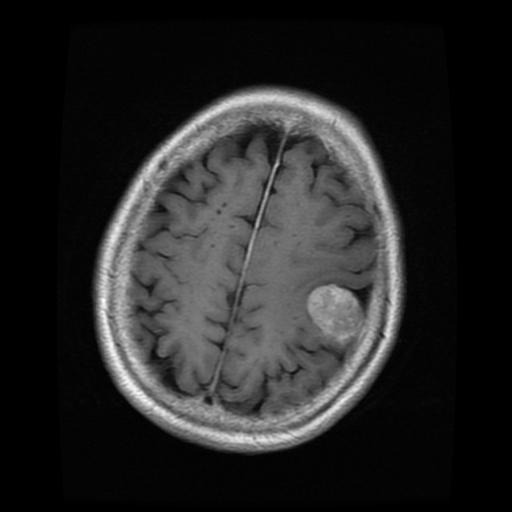
Label: meningioma